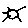
Label: sun